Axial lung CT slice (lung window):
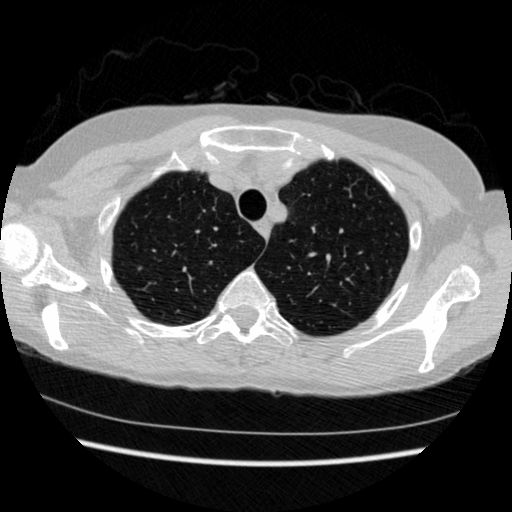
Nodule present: no